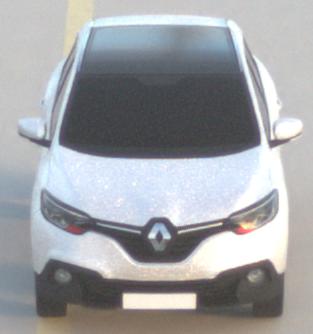
Make: Renault
Model: Kadjar ENERGY TCe 130
Detailed model: Kadjar
Model produced from: 2015/05
Model produced until: 2018/08
Doors: 5
Color: white
Road condition: dry road
Daytime: sunrise or sunset
Contrast: low contrast